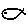
Label: fish